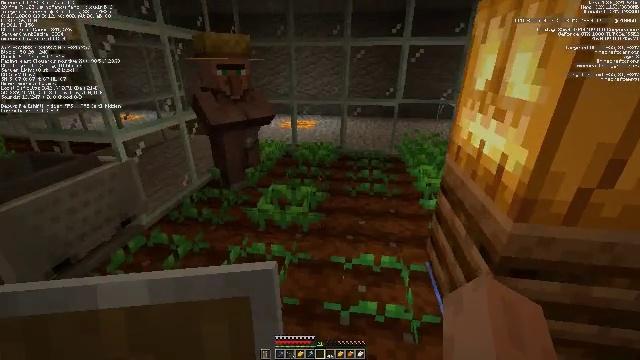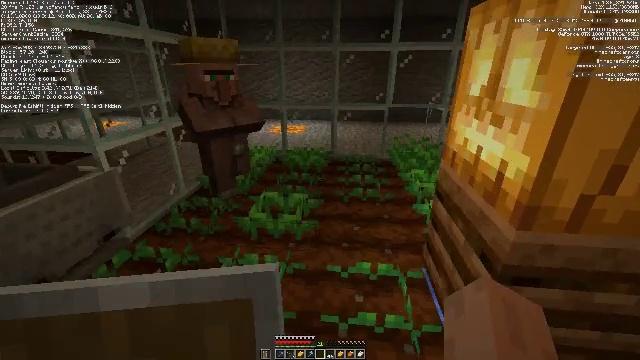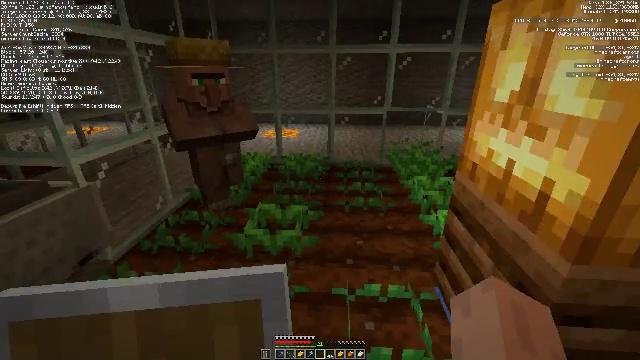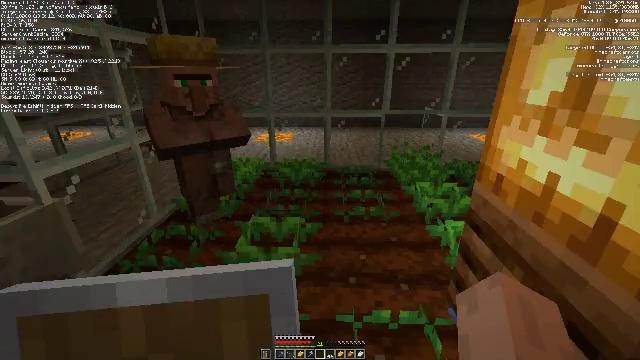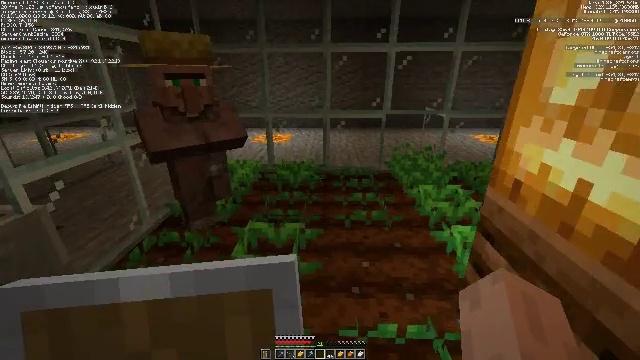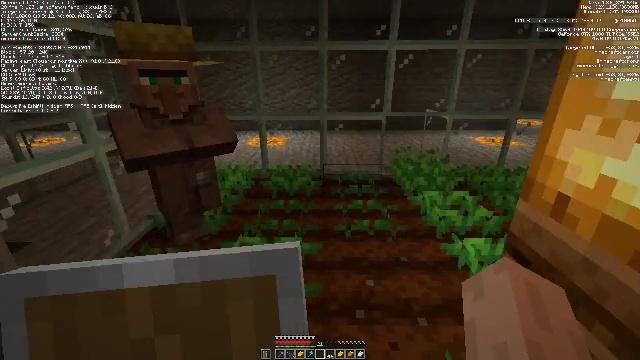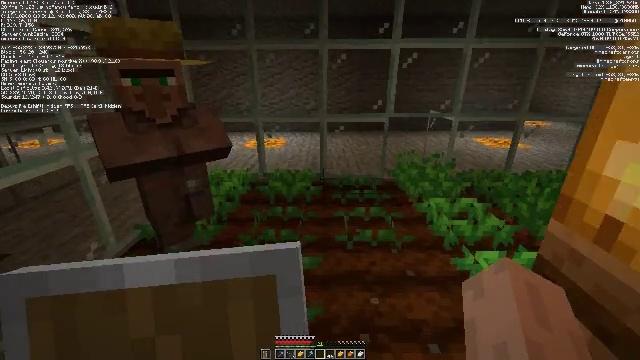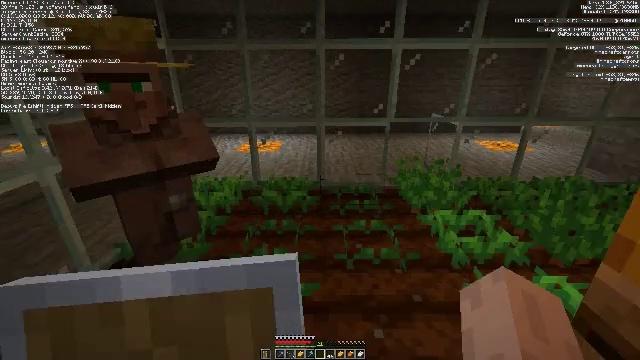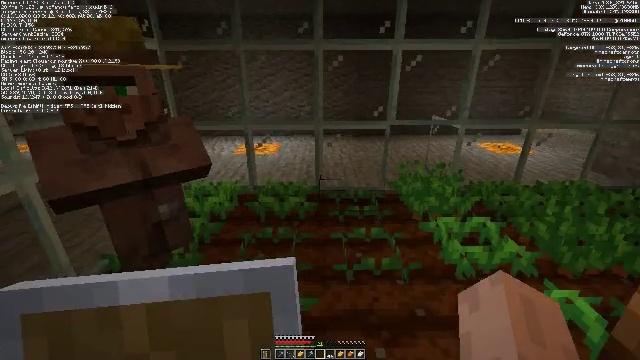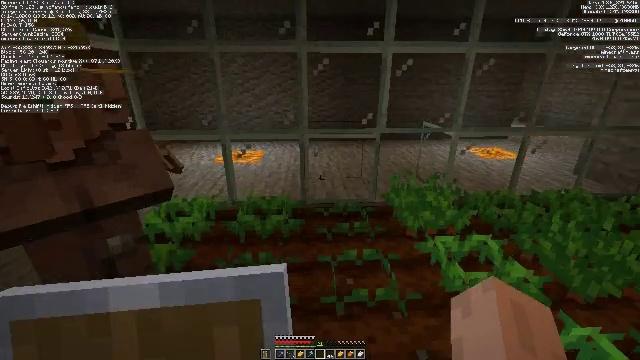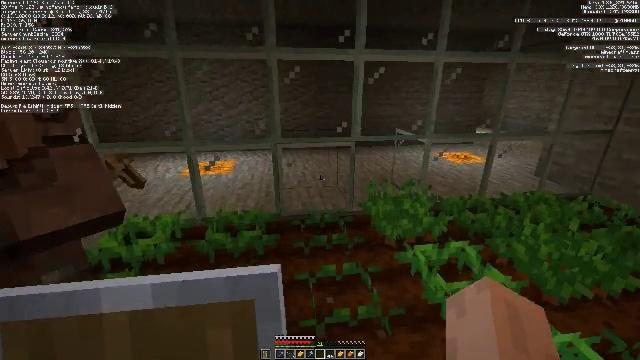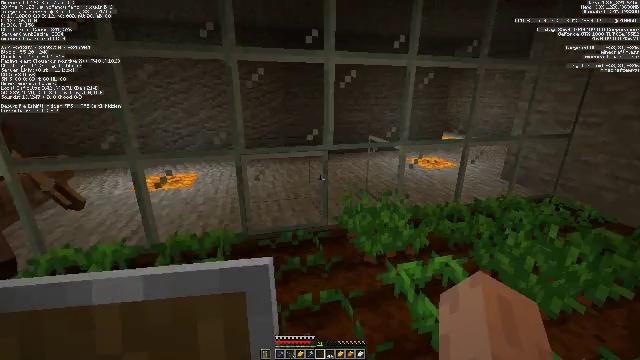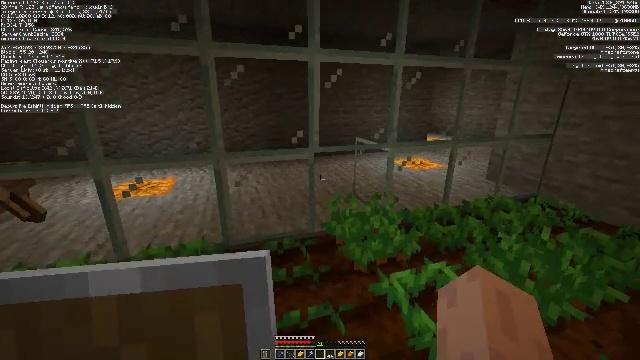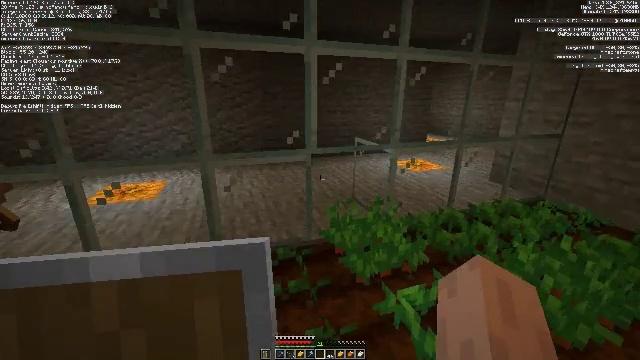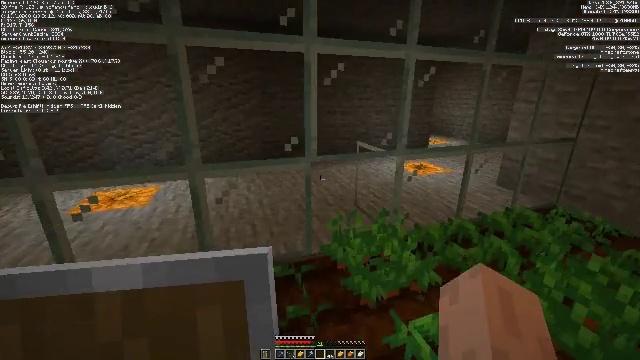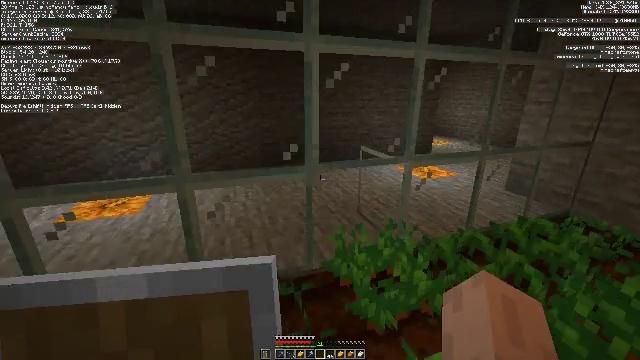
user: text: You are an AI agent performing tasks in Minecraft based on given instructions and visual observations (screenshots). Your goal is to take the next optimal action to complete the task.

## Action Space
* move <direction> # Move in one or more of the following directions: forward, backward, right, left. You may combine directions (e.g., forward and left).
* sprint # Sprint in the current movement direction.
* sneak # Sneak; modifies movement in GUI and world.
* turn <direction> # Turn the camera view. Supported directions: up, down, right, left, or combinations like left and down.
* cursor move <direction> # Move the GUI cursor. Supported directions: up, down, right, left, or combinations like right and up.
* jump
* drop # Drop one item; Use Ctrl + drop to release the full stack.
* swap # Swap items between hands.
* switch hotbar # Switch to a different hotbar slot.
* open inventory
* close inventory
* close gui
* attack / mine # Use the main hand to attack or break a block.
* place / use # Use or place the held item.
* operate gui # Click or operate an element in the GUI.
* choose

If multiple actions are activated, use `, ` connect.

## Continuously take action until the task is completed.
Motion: motion action
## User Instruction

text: Attack the glass to break it.
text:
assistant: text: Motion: move forward, turn right
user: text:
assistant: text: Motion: move forward, turn right
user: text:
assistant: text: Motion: move forward, turn right
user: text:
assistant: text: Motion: move forward
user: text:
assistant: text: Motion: move forward, turn right
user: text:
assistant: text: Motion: move forward
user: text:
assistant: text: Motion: move forward
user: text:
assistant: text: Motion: move forward
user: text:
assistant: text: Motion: move forward, turn right
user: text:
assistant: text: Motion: move forward, turn right and up
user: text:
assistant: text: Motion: move forward, turn right and up
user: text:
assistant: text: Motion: move forward, turn right
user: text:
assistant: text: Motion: move forward
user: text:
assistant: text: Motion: move forward
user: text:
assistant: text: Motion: move forward
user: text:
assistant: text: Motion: move forward and move right
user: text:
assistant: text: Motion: move forward and move right
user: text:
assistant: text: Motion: move forward and move right
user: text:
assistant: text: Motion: move forward and move right
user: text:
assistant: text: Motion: move forward and move right, turn left
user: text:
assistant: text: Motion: turn left and up
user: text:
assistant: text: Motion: turn left and up
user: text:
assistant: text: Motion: turn left
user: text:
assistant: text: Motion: switch to hotbar 1
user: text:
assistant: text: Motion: switch to hotbar 1
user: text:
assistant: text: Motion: switch to hotbar 1
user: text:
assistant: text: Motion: switch to hotbar 1
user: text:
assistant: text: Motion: no_op
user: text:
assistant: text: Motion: no_op
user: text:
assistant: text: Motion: turn right